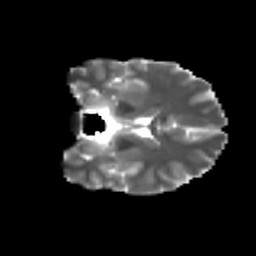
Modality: T2w
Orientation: coronal
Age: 29
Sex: male
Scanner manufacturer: ge
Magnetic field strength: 3 T
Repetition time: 7.8 s
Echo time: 0.0609 s